Question: I have an slider control in an canvas like this:

I add a (which is placed in a ) to the . How can I this border's position, so that when value moves along it's path, the moves correctly and show the value with it's .
Can anyone help? Any working idea will be appreciated.
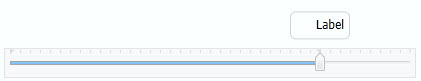
Answer: You have to manage the left margin of the border containing the label, and bind it to the slider's value. To transform the slider value into an appropiate margin you'll need to create a custom converter. Keep in mind that there is no "LeftMargin" property, you'll have to create a new margin from the slider's value and pass it to the border:
In your case I recommend you to create a converter and pass some parameters: top border margin (fixed so it moves in a straight line, could be bound to the slider's position too), min and max slider value and slider's width to scale to margin coordinates. It's not trivial...
Another way is to create a new component that inherits from slider and that incorporates the label, but you won't avoid the converter that way.